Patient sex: M
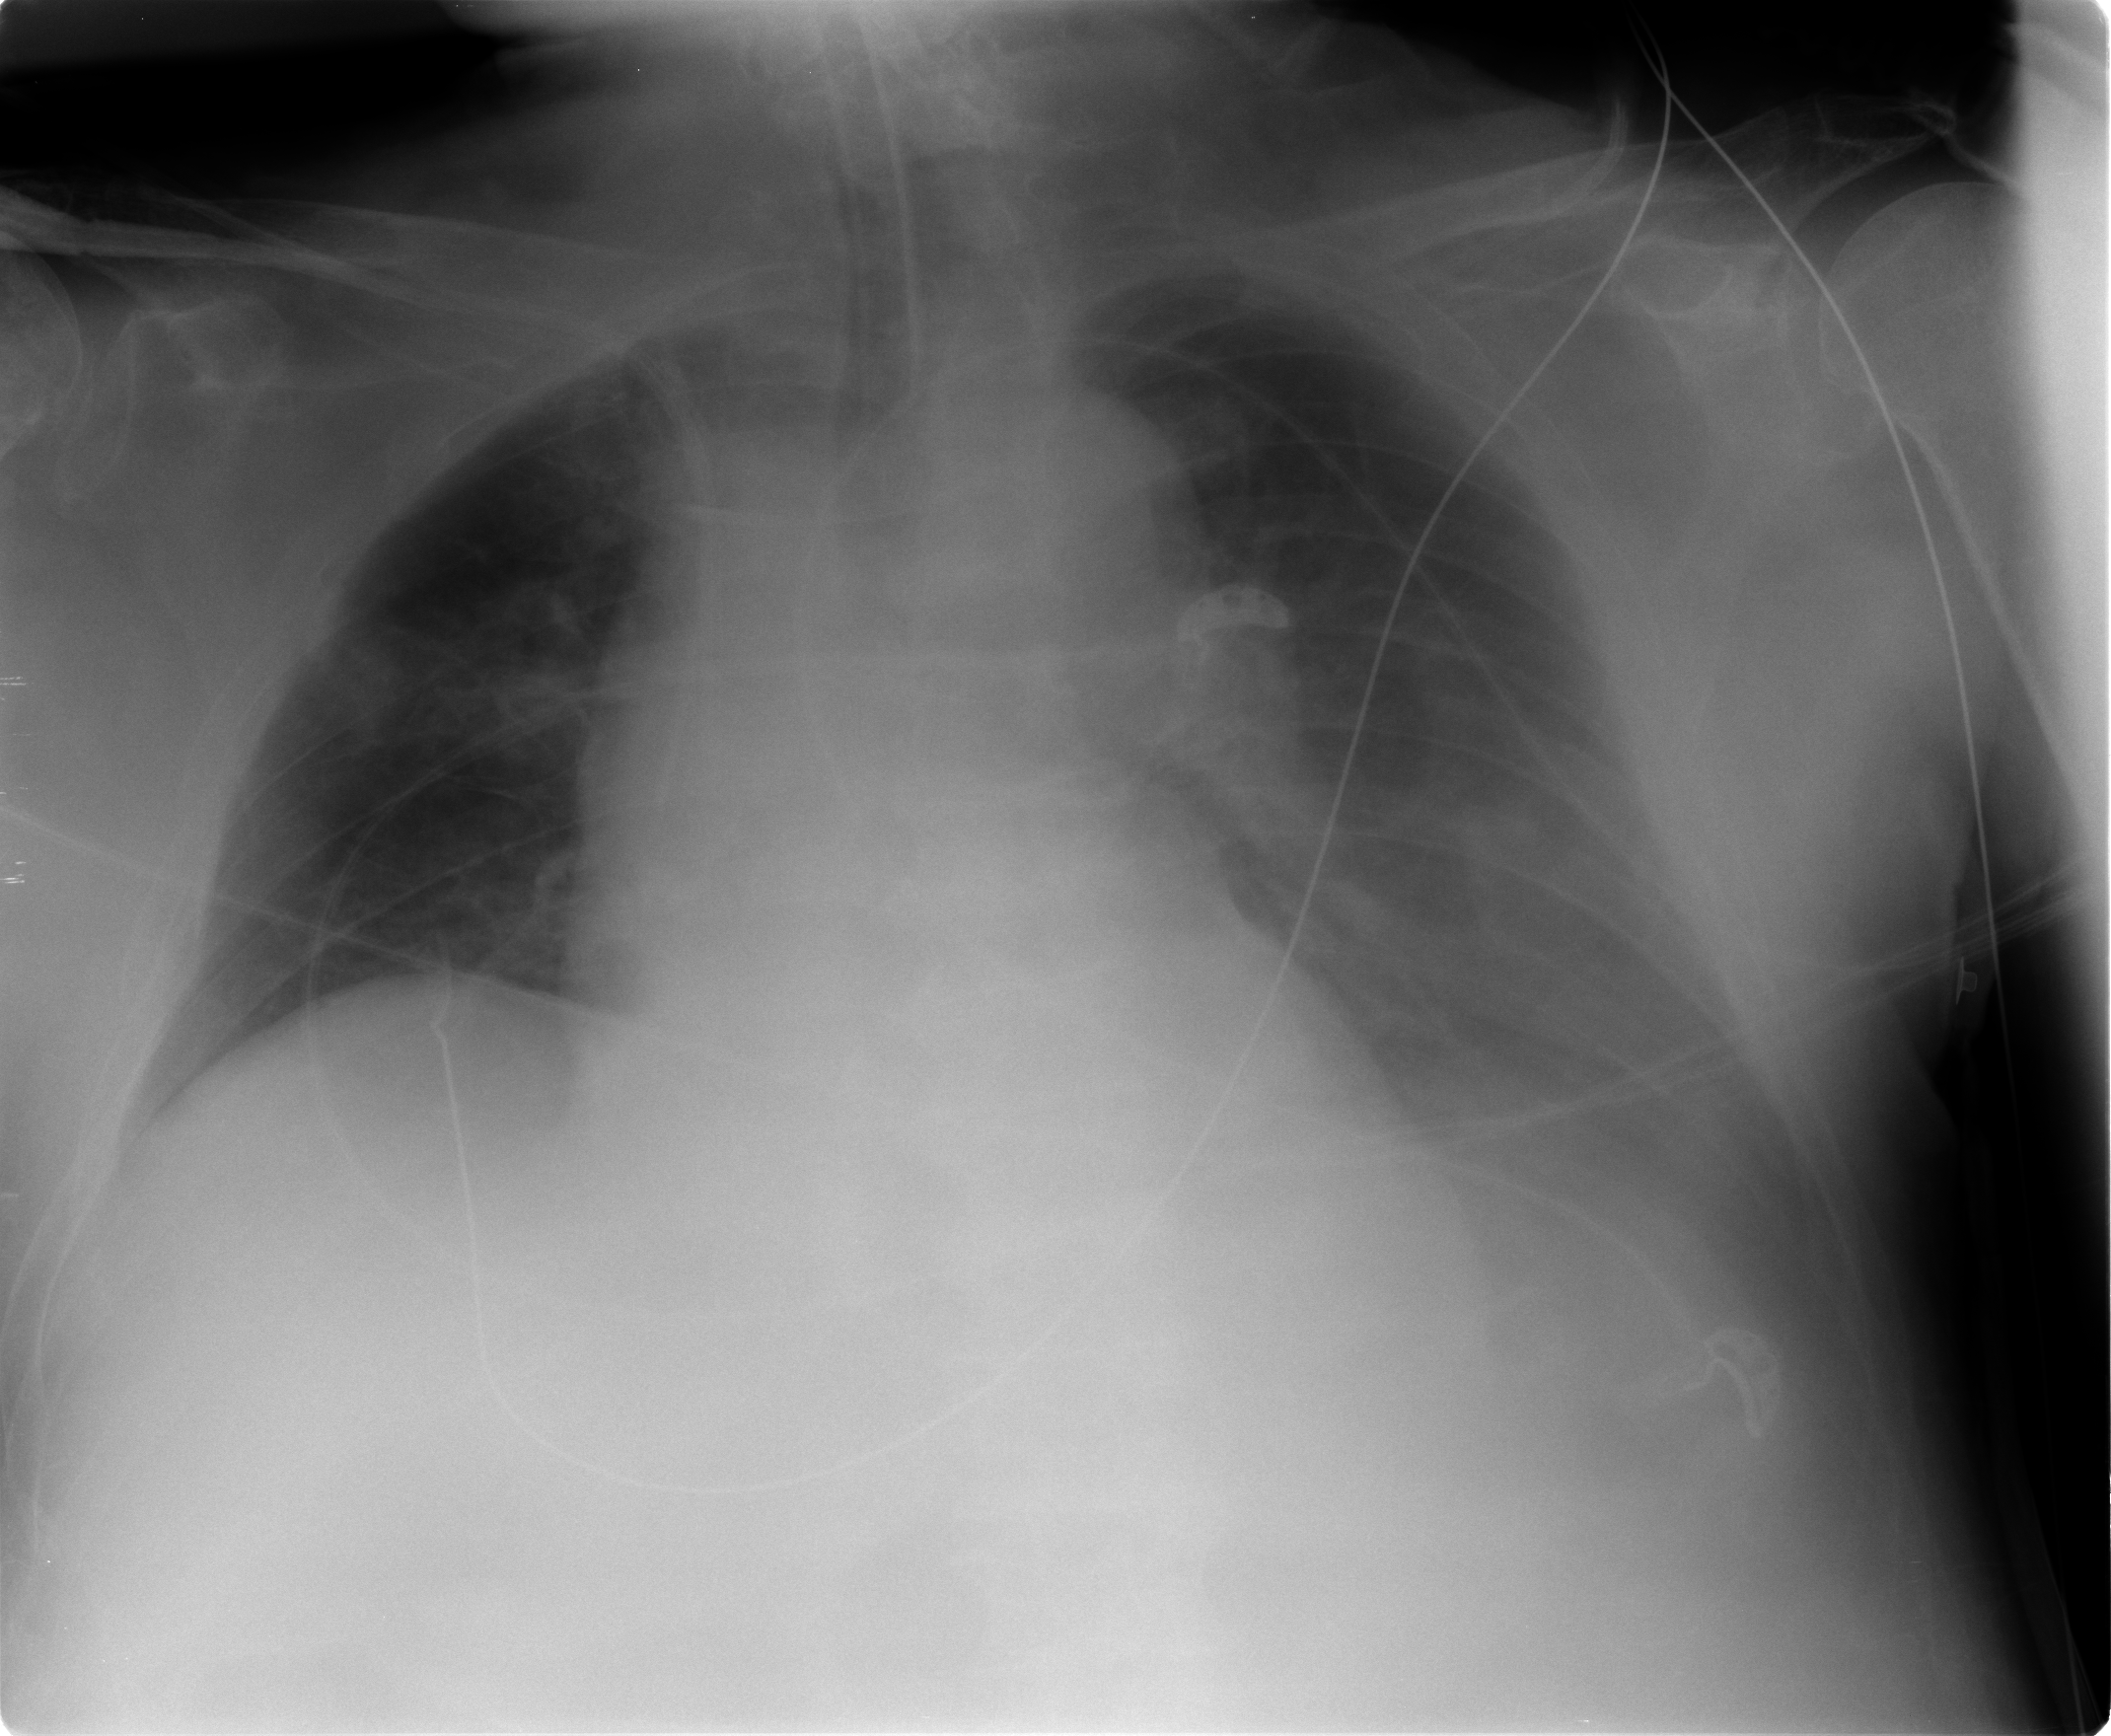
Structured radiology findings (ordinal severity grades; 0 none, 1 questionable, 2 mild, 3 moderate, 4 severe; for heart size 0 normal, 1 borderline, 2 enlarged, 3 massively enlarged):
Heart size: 2
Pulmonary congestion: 0
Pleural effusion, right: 0
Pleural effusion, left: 2
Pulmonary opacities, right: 0
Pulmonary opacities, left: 2
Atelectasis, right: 1
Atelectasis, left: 2